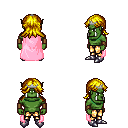
a pixel art fantasy rpg character, male body template, orc, green skin, pink cape, gold greaves, blonde loose hair, silver tiara, leather bracers, metal boots, four views (front, back, left, right), 2x2 character sprite sheet, small pixel art, hard edges, no anti-aliasing